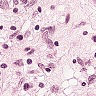
Metastatic tissue present: yes